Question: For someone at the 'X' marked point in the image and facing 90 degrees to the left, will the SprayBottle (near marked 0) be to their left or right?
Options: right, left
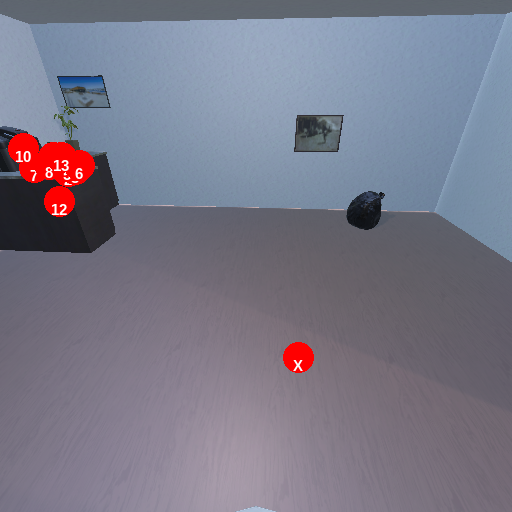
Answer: right